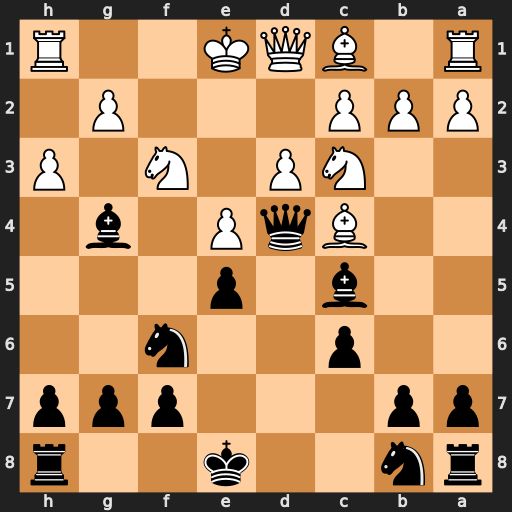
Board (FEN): rn2k2r/pp3ppp/2p2n2/2b1p3/2BqP1b1/2NP1N1P/PPP3P1/R1BQK2R
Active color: b
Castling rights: KQkq
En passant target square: -
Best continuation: Qf2#